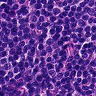
Metastatic tissue present: no